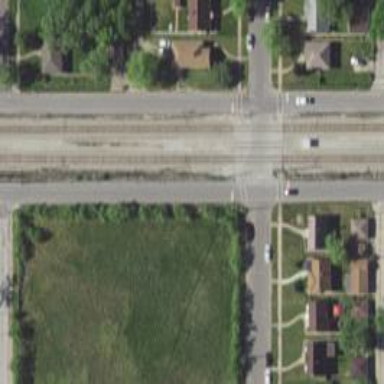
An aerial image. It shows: Railway crossing.